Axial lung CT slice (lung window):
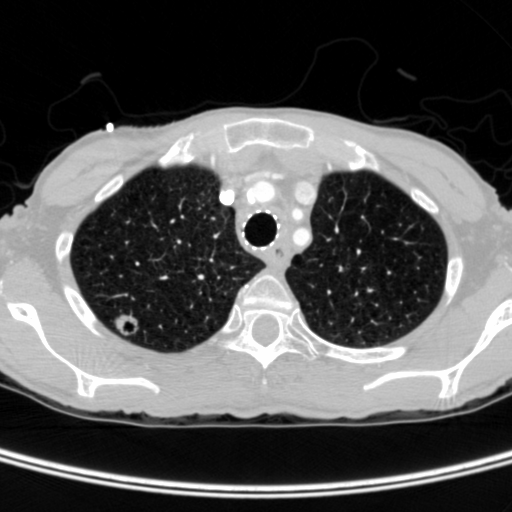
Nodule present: yes
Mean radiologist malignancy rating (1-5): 4.667